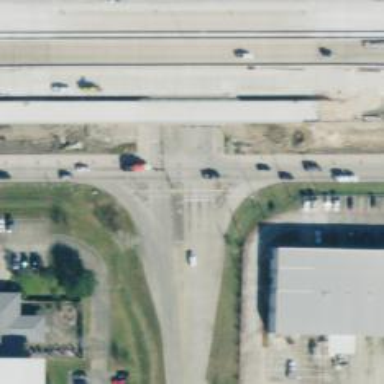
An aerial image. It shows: Secondary road with frontage road alongside.